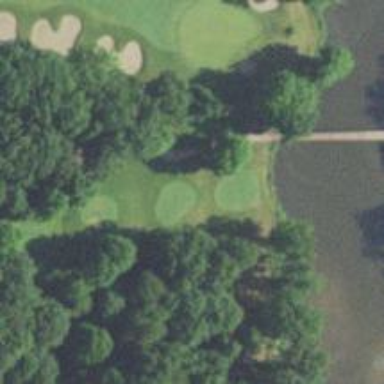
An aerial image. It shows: Path for both road and golf.